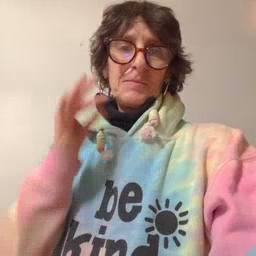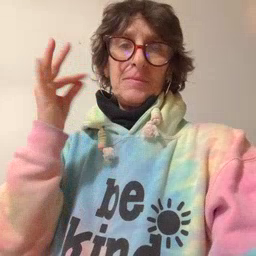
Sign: cat